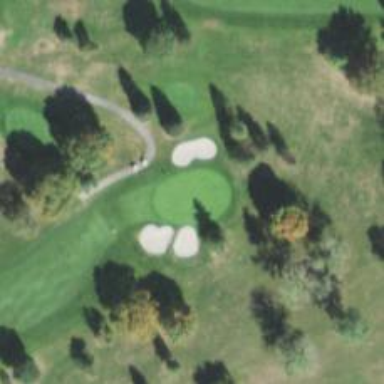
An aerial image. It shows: Golf hole.